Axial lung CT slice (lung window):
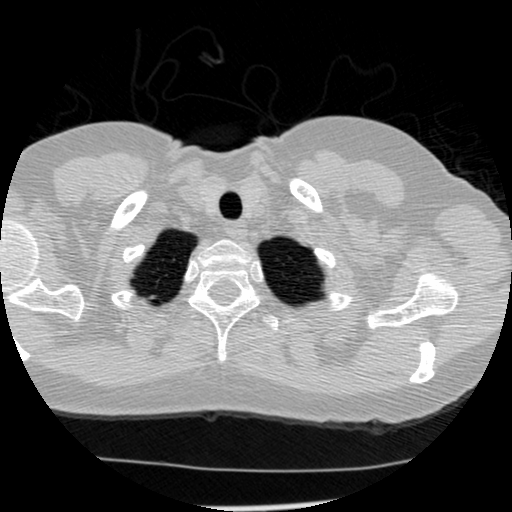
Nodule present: no